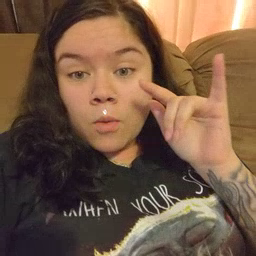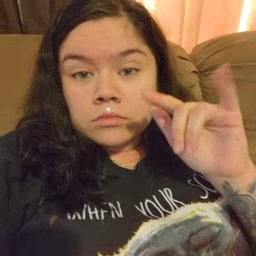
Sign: airplane